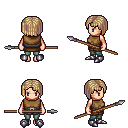
a pixel art fantasy rpg character, female body template, human, light skin, leather chest armor, teal pants, white blonde pageboy hairstyle, metal boots, spear, four views (front, back, left, right), 2x2 character sprite sheet, small pixel art, hard edges, no anti-aliasing